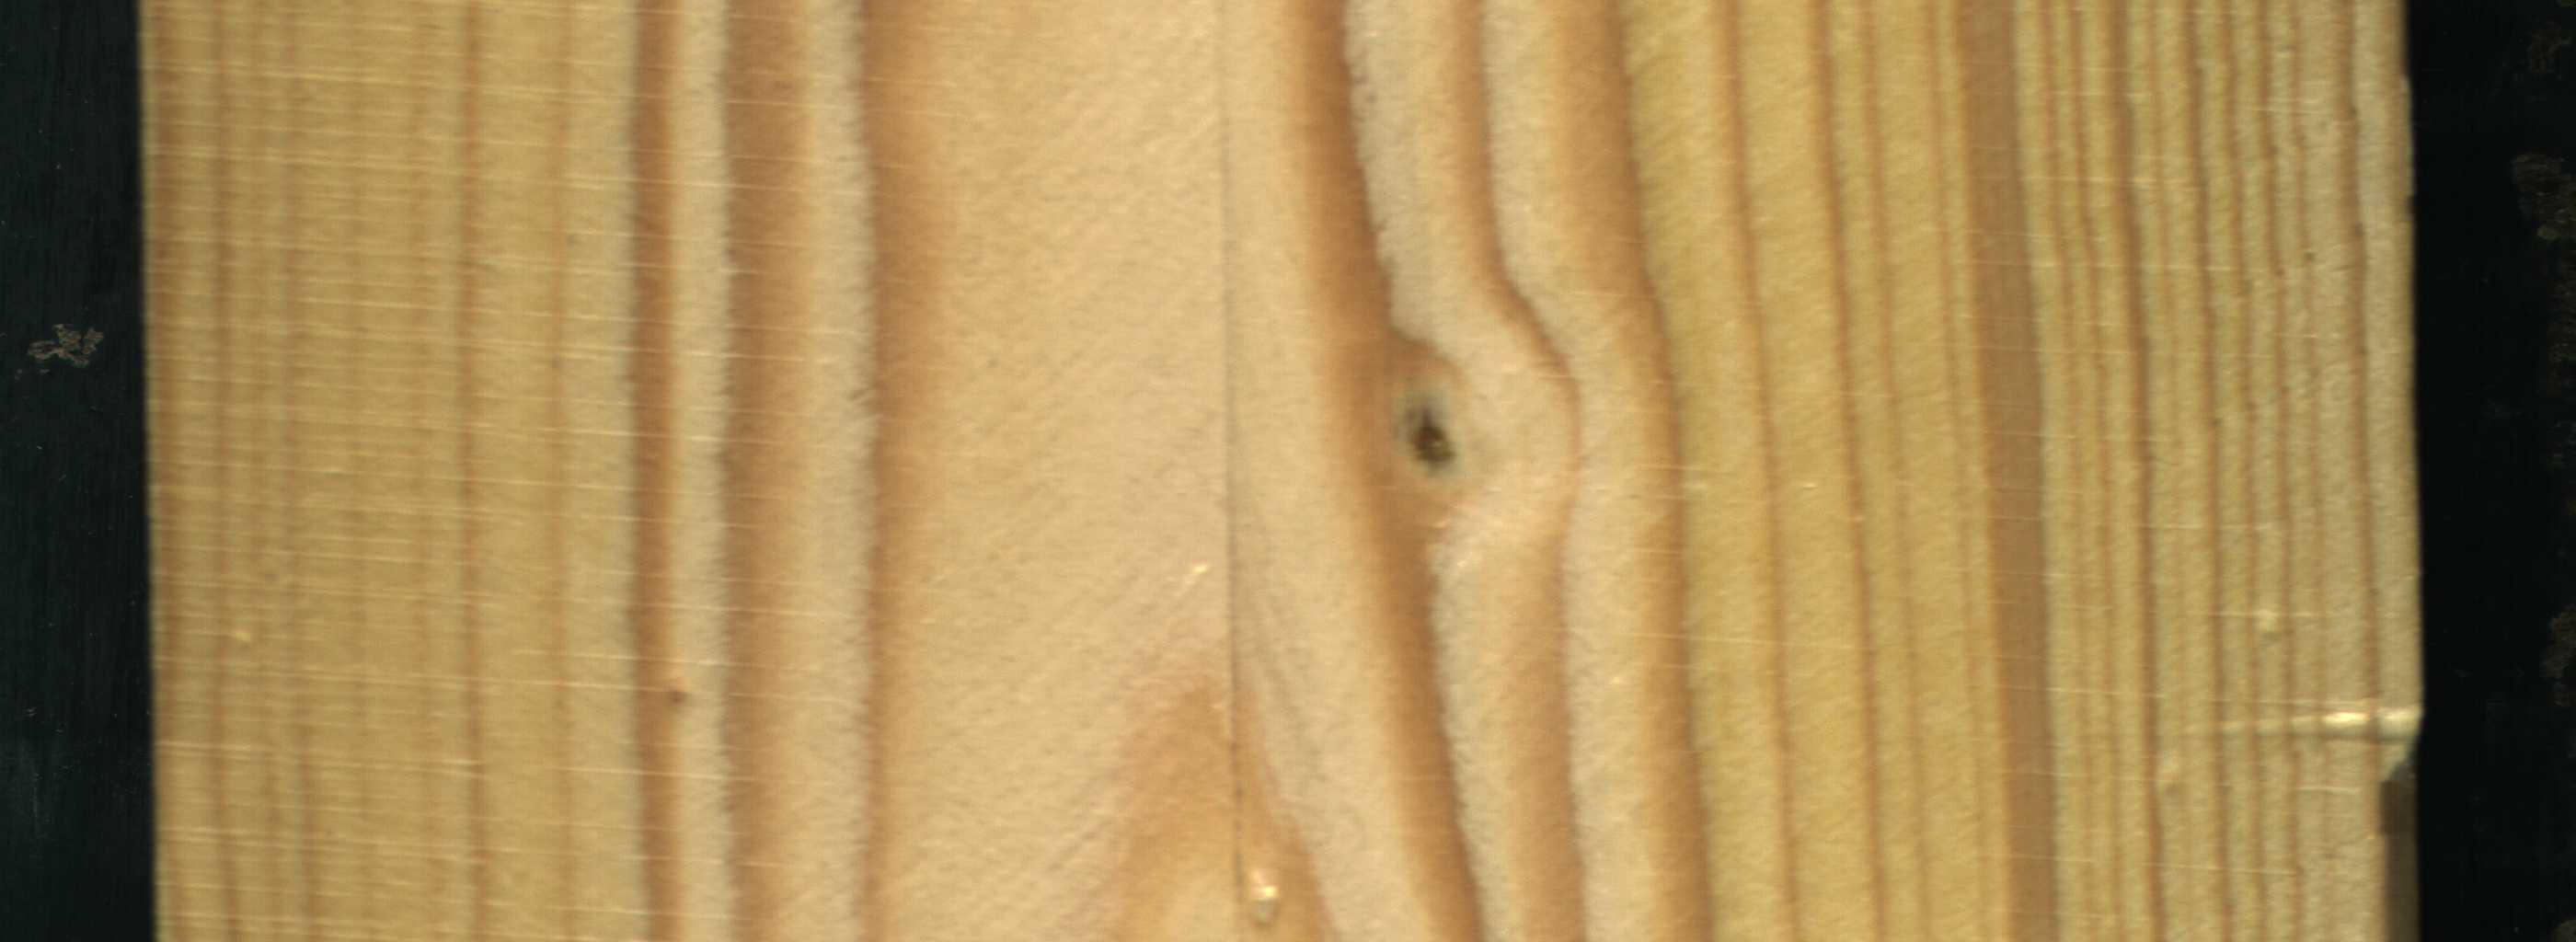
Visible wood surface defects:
resin